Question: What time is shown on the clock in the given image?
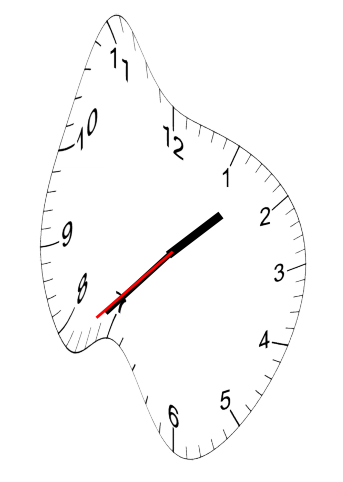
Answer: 01:37:38